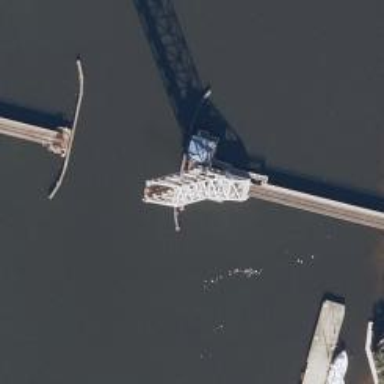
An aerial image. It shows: Bascule bridge for rail transportation.